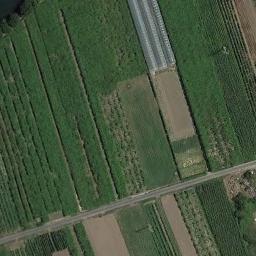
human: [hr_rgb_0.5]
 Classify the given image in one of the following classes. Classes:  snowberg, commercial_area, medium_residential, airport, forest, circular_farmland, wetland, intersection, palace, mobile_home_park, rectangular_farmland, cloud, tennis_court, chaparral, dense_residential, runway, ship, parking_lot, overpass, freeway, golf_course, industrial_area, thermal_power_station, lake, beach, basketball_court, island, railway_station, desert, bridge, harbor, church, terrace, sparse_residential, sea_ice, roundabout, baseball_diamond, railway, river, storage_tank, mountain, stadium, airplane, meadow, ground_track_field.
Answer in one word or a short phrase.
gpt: rectangular_farmland